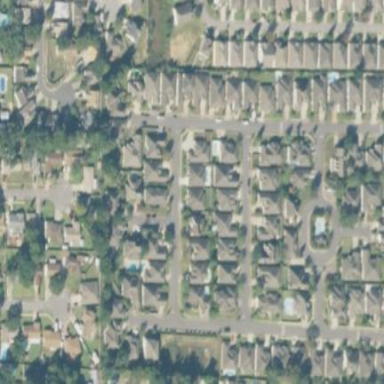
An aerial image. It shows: Residential area composed of single-family homes.